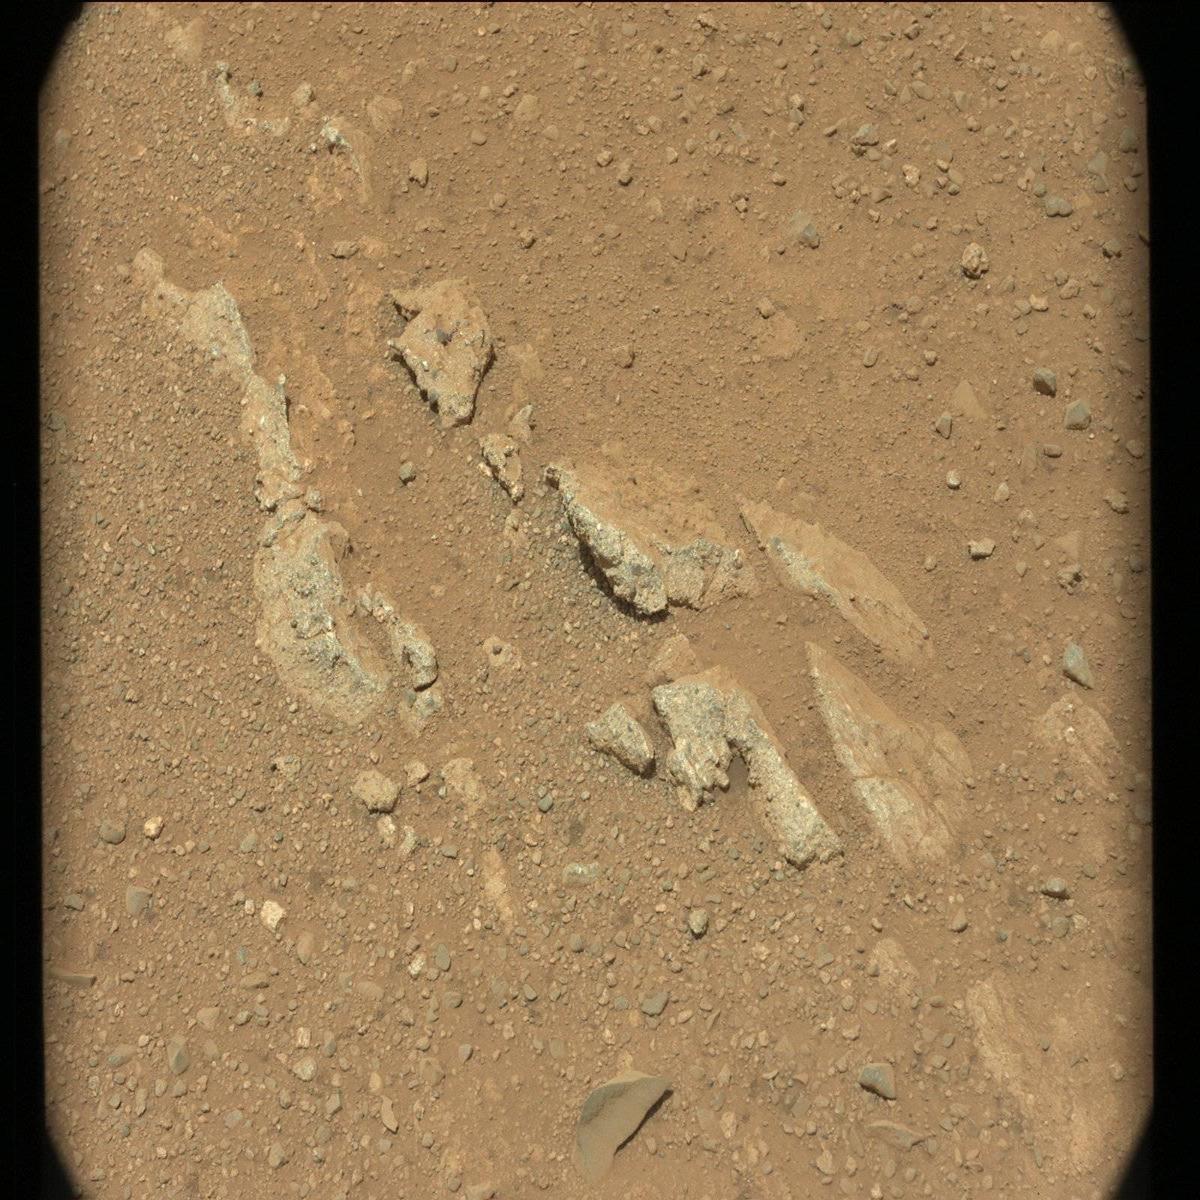
Terrain classes present: Bedrock, Rock, Sand / Soil